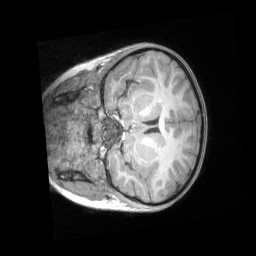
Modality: T1w
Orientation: coronal
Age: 5
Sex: male
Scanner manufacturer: siemens
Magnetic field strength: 3 T
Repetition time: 2.53 s
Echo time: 0.00164 s